Question: I am working on python, xml in openerp. I am creating access right for manager and user. I want to hide "Convert to opportunity" button on user login. And show that button in manager login. how to hide this button on login user.
see the following screenshot.

I created groups for manager and user separately.
'''
<button string="Convert to Opportunity" type="action" states="draft,open,pending" help="Convert to Opportunity" class="oe_highlight" position="replace"/>
'''
while i am adding this code. "Convert to Opportunity" button will be hidden. But it is hidden user and manager.
Then i tried add "groups" attribute and place my groups name. but it will give architecture
error
'''
<button string="Convert to Opportunity" type="action" states="draft,open,pending" help="Convert to Opportunity" class="oe_highlight" group="User" position="replace"/>
'''
what did i mistake?
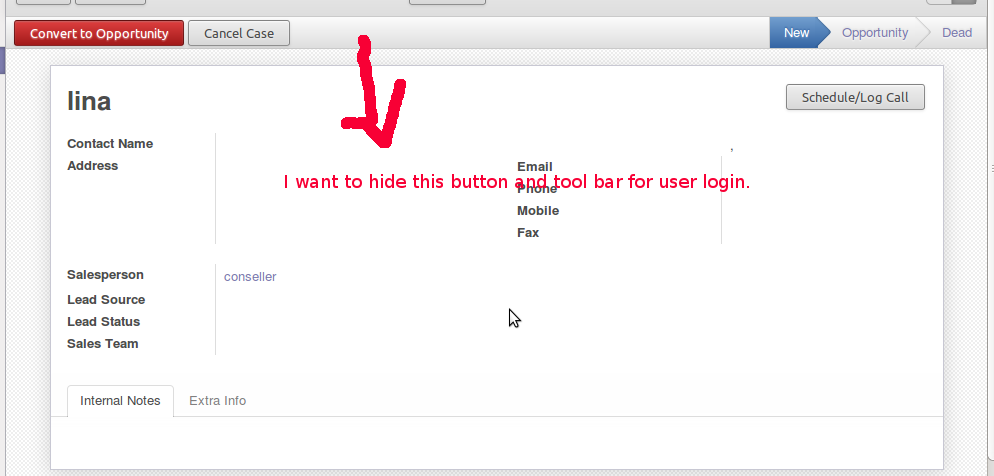
Answer: First of the attribute is "groups" with s not "group".
And you have to give it group ids (xml-ids) instead of simple names.
Througout the OpenERP Code you will find many examples for this, just search for "groups=" in xml files.
some examples for group ids:
- - -
if you want already installed/created groups and their ids go into your database and look into the table ir_model_data (filter by model='res.groups'). the column "name" in that table is the xml-id you need.